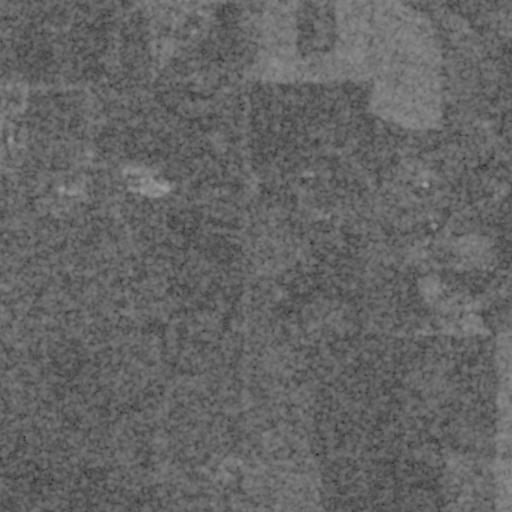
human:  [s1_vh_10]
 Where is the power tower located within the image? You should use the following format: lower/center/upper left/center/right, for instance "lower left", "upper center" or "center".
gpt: The power tower is located in the upper of the image.
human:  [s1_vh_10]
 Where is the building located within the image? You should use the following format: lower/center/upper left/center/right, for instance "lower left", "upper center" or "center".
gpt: There is no building in the image.

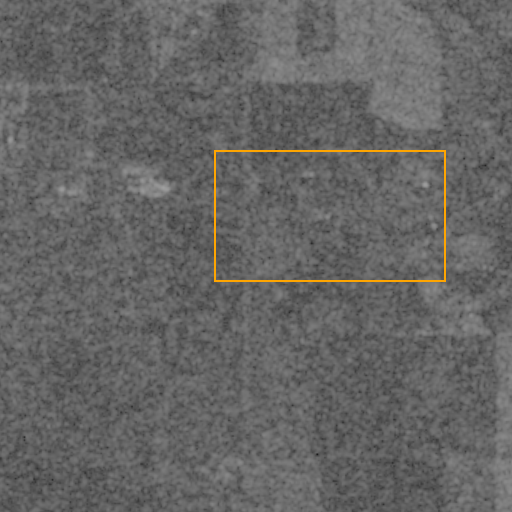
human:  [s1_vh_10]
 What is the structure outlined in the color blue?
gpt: There is no blue outline.
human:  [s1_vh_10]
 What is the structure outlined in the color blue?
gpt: There is no structure outlined in blue.